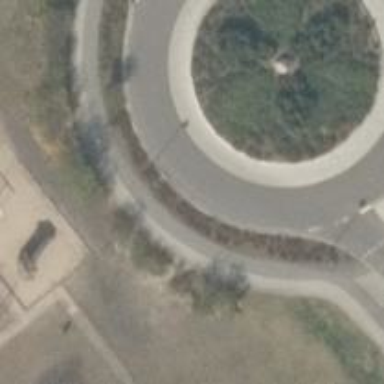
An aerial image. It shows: Secondary road with asphalt surface leading to roundabout.